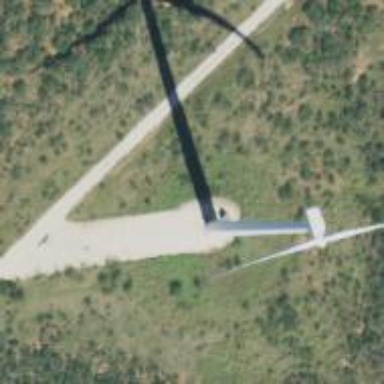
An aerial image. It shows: Wind generator using horizontal axis wind turbines.